Question: I'm pretty newbie to Delphi, so be kind please.
I'm working on a software that allows users to customize its interface ( button's location, appearance, wtv) and some other stuff.
The problem is, i have a grid and i store a representation of its cells on a dynamic array of Boolean which represents which cells are occupied. But when i try to free that matrix i get an invalid pointer operation. Sometimes there isnt any error, but other times i get that invalid pointer stuff.
Definition:
'''
type
TMatrix = array of array of Boolean;
var
Matrix: TMatrix;
'''
Initialization:
'''
SetLength(Matrix, MyGrid.ColumnCollection.Count, MyGrid.RowCollection.Count);
'''
Usage:
Mostly, these kind of operations are the only ones that i use with the matrix, and i'm sure that those variables col,row,colspan,rowspan never have values greater than the array boundary
'''
//Checks if a set of cells are occupied
for i := column to (column + columnspan)-1 do
begin
for j := row to (row + rowspan)-1 do
begin
if Matrix[i, j] then
begin
valido := False;
end;
end;
end;
// if there isnt any cell occupied i can move a component to that location and i set the cells to true ( occupied)
if (valido) then
begin
for i := column to (column + colspan)-1 do
begin
for j := row to (row + rowspan)-1 do
begin
Matrix[i,j]:= True;
end;
end;
end
'''
Free:
'''
try
begin
SetLength(Matrix,0,0);
end;
except
on E : Exception do
begin
//todo
ShowMessage('Free: ' + E.Message);
end;
end;
'''
I'm using FASTMM4 and i do get the memory leak warning, but i cant understand its contents..

What can possibly be causing this error?
Im using Delphi Xe6 Firemonkey
Any help will be appreciated.
Thanks
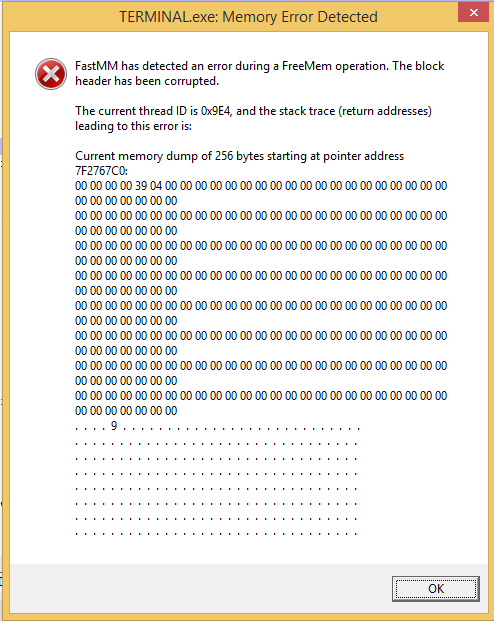
Answer: The most likely explanation for this is that you are writing outside the bounds of the array. There's not enough code for us to be sure that is the case, but the symptoms you report are invariably caused by out-of-bounds access.
Your next step is to get the compiler to write code that checks for our-of-bounds access. In your project options, in the compiler section, find the option. Enable this option. Now the compiler will emit code that checks that your array indices are valid whenever you access the array. If your code fails the test, at runtime, an exception will be raised. This will make it blatantly obvious which part of your code is defective.